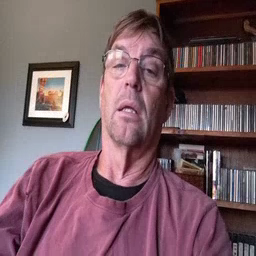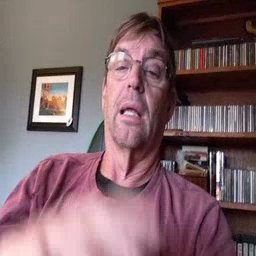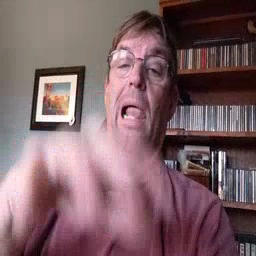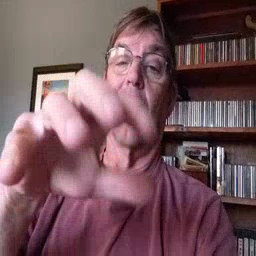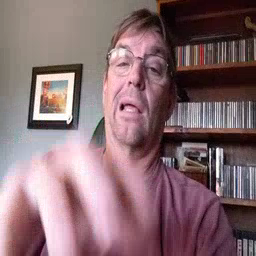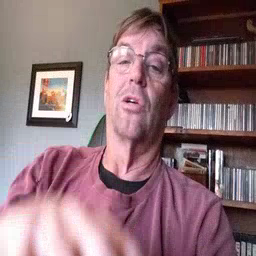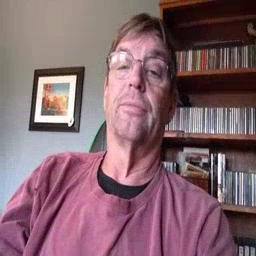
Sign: alligator